Question: To show build date, I used these code:
'''
NSString *compileDate = [NSString stringWithUTF8String:__DATE__];
NSDateFormatter *df = [[NSDateFormatter alloc]init];
[df setDateFormat:@"MMM d yyyy"];
NSLocale *usLocale = [[NSLocale alloc] initWithLocaleIdentifier:@"en_US"];
[df setLocale:usLocale];
NSDate *date = [df dateFromString:compileDate];
[df setDateFormat:@"yyyy"];
self.backgroundColor = [UIColor clearColor];
self.textAlignment = NSTextAlignmentCenter;
self.text = [NSString stringWithFormat:@"©️ Copyright 2009-%@ Version %@ %@", [df stringFromDate:[NSDate date]], VERSION, date ];
'''
Today is 2014/03/15 and it returns 2014/03/14

My devices set up in US location. I cannot find what's wrong!
Note: The time of compile is always 20:30:00 +00:00!
How can I fix it?
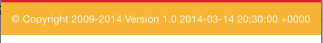
Answer: While your locale might be US, your timezone is the timezone of Iran, which is UTC+03:30.
You are creating a NSDate from a string that only contains the day component. So the time component of this date will be set to midnight. Additionally the date will be created in your local time. So it's midnight, iranian time.
And when you send 'description' to a NSDate (as you do with the %@ format specifier) the NSString that is returned is formatted by using a UTC timezone (the +0000 at the end)
And midnight, or 00:00:00 iranian time, minus the time zone offset 03:30:00 is 20:30:00 on the previous day.
You should use another NSDateFormatter to format the build date.
E.g:
'''
NSDateFormatter *compileDayFormatter = [[NSDateFormatter alloc] init];
compileDayFormatter.dateStyle = NSDateFormatterShortStyle;
NSString *versionInfo = [NSString stringWithFormat:@"©️ Copyright 2009-%@ Version %@ %@", [df stringFromDate:[NSDate date]], VERSION, [compileDayFormatter stringFromDate:date]];
'''
or, if you don't care for a locale aware date, just use the compileDate string.